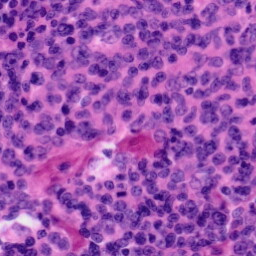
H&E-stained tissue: Tonsil